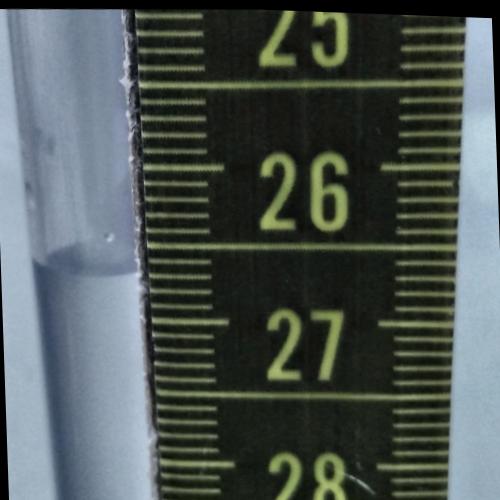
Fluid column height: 26.7 cm